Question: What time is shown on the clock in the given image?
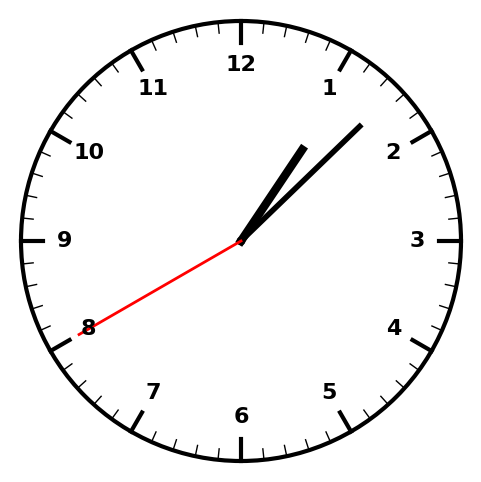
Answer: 01:07:40